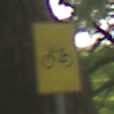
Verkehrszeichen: RadverkehrOhnePfeilsymbol
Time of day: MorningAfternoon
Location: Outdoor (RoadRail)
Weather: Clear
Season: NotSpecified
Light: Natural